Question: In matplotlib, I want to change the font properties for a 'colorbar' label. For example I want the label to appear bold.
Here is some example code:
'''
from matplotlib.pylab import *
pcolor(arange(20).reshape(4,5))
cb = colorbar(label='a label')
'''
and the result, where I want to appear bold:

All other answers on this site only answer how to change 'ticklabels' or change all fonts in general (via modification of the 'matplotlibrc' file)
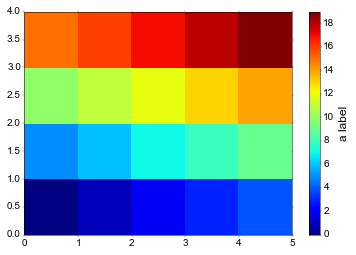
Answer: This two-liner can be used with any Text property (<URL>
'''
cb = plt.colorbar()
cb.set_label(label='a label',weight='bold')
'''